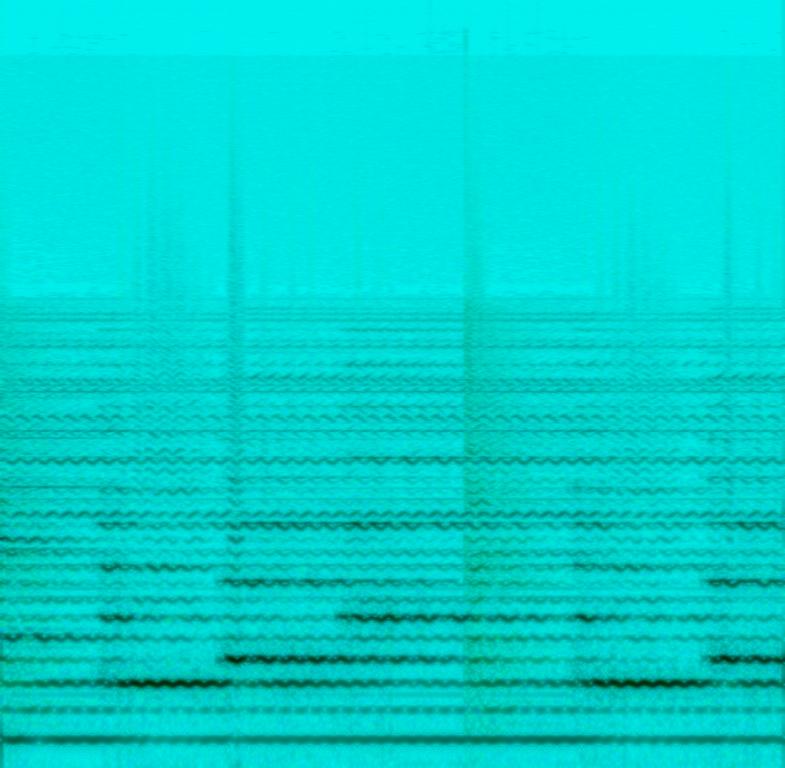
This is a clip featuring a motif from an instrument that sounds a little like a theremin whistle. There is a fuzzy quality to the instrument as well. This song feels like an eighties pop style song.